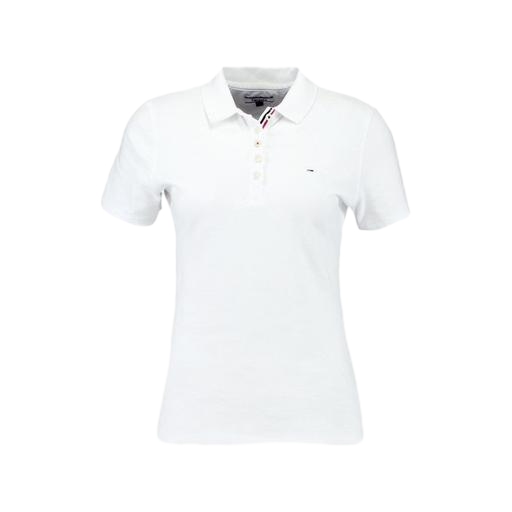
white iconic slim stretch polo, skinny-fit stretch polo shirt, white shoreline pique polo shirt, white background